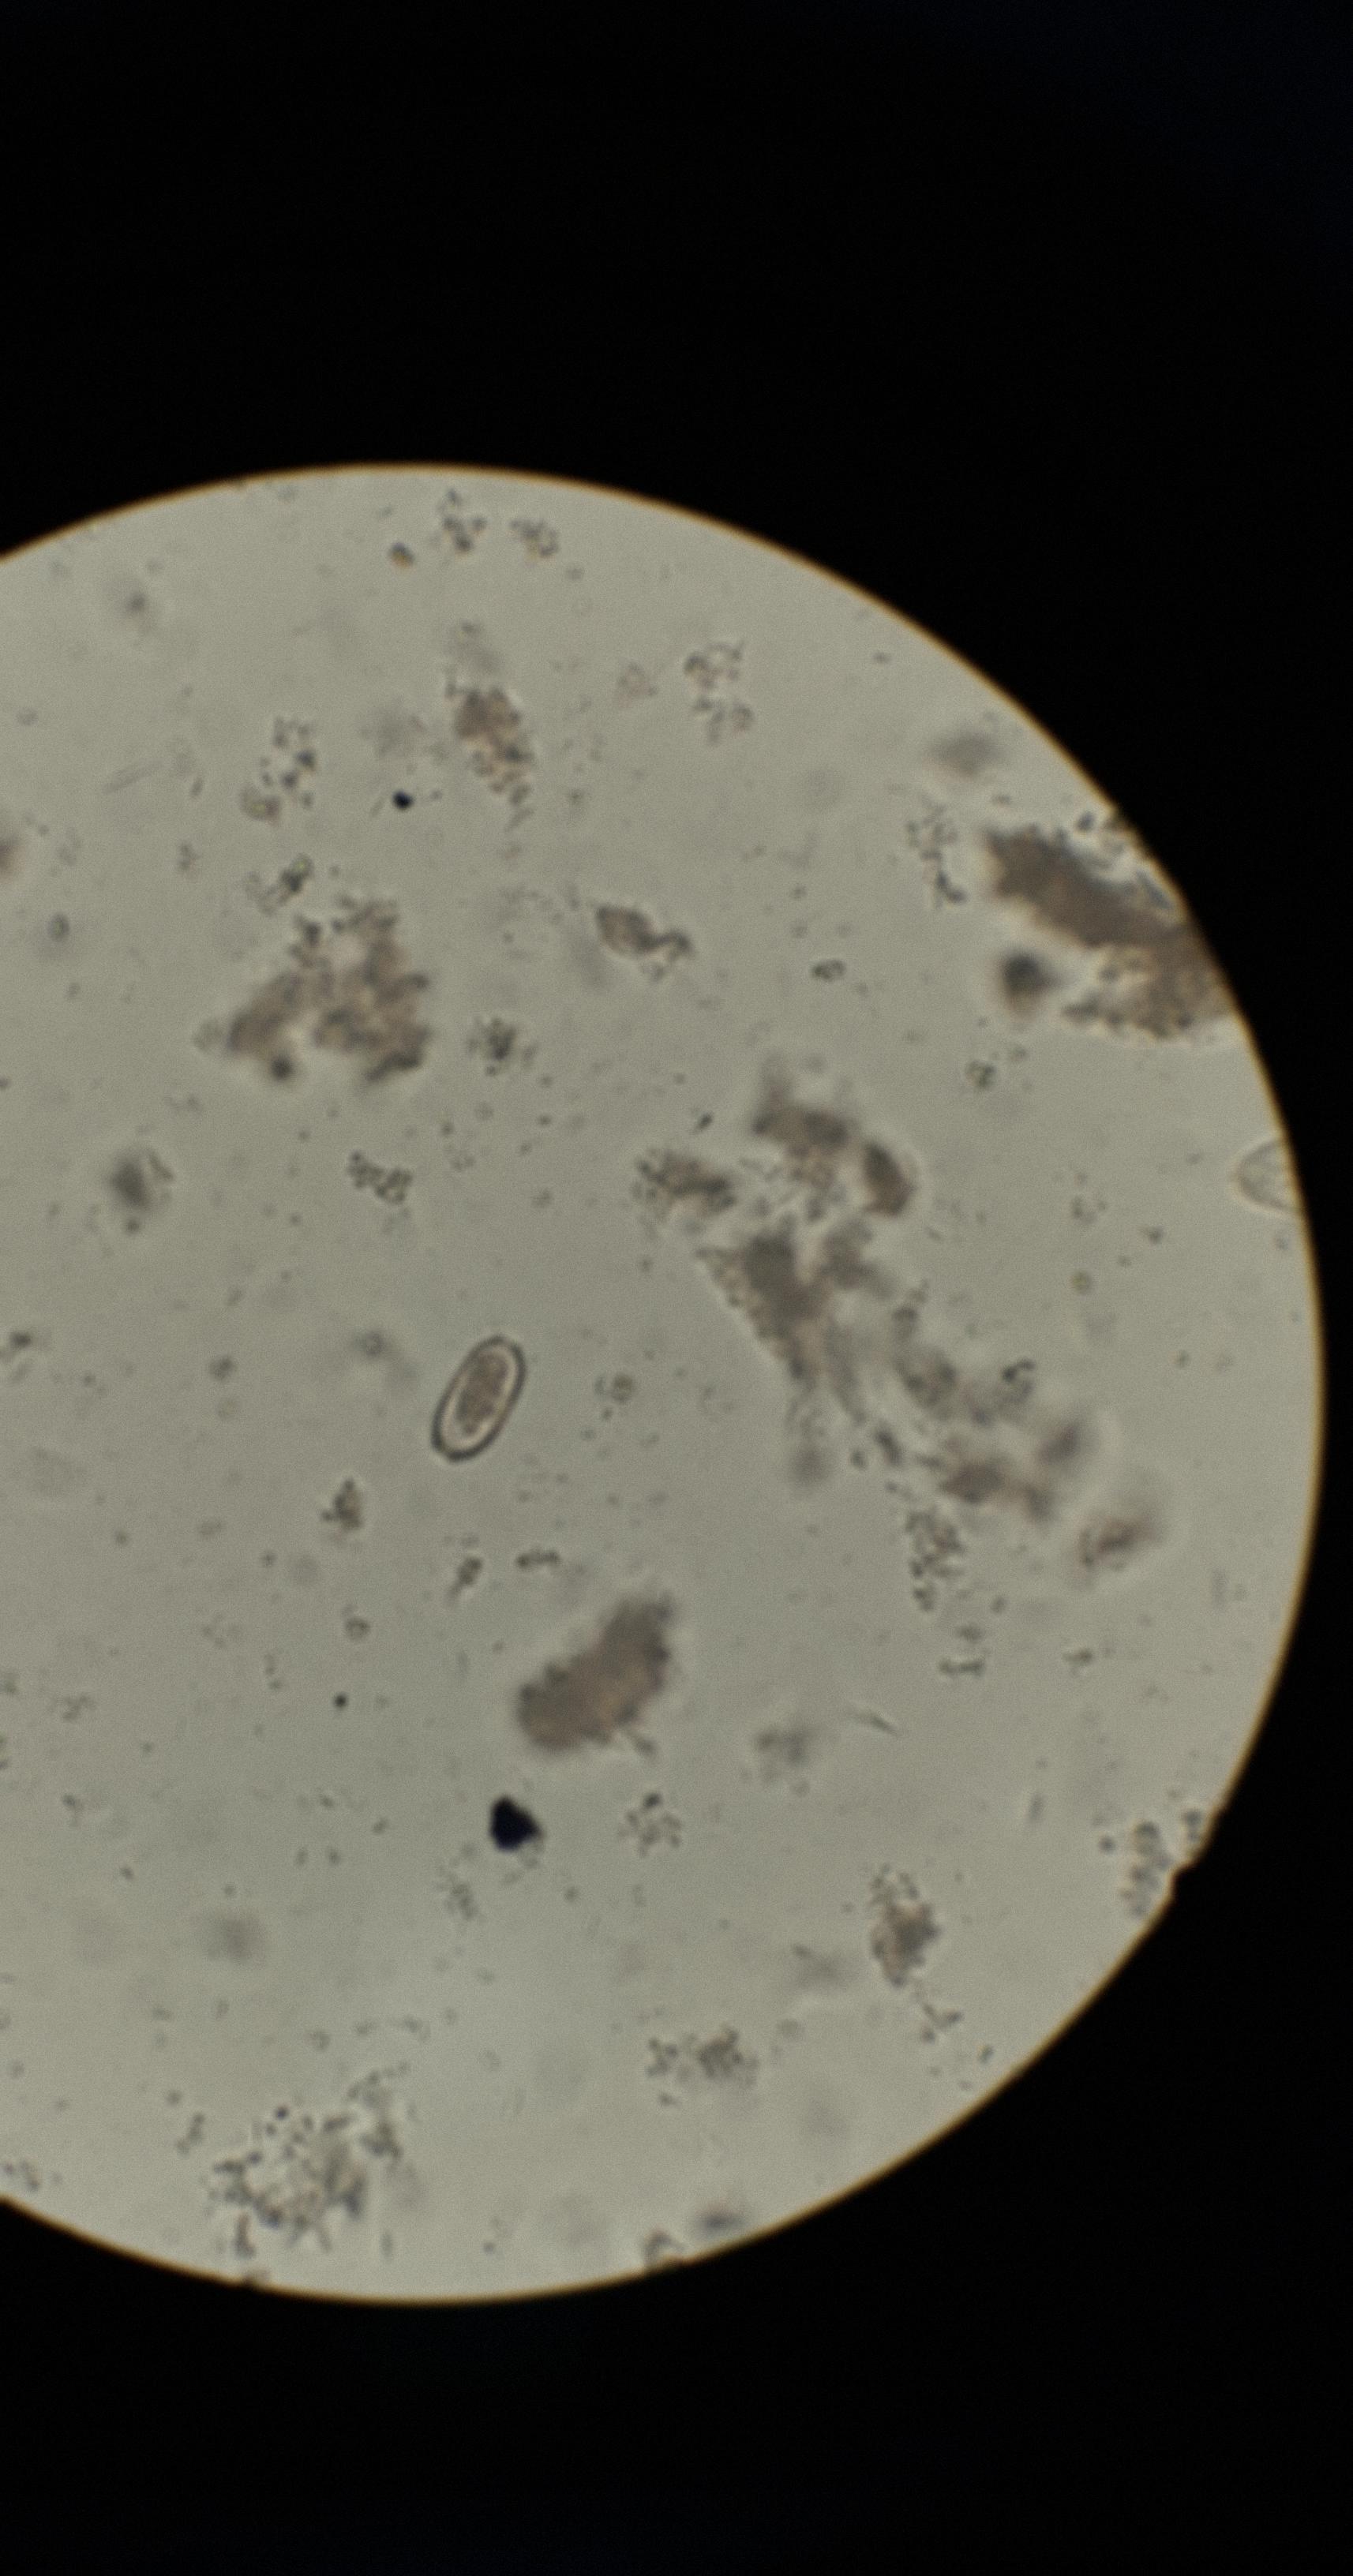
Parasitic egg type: Capillaria philippinensis